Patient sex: F
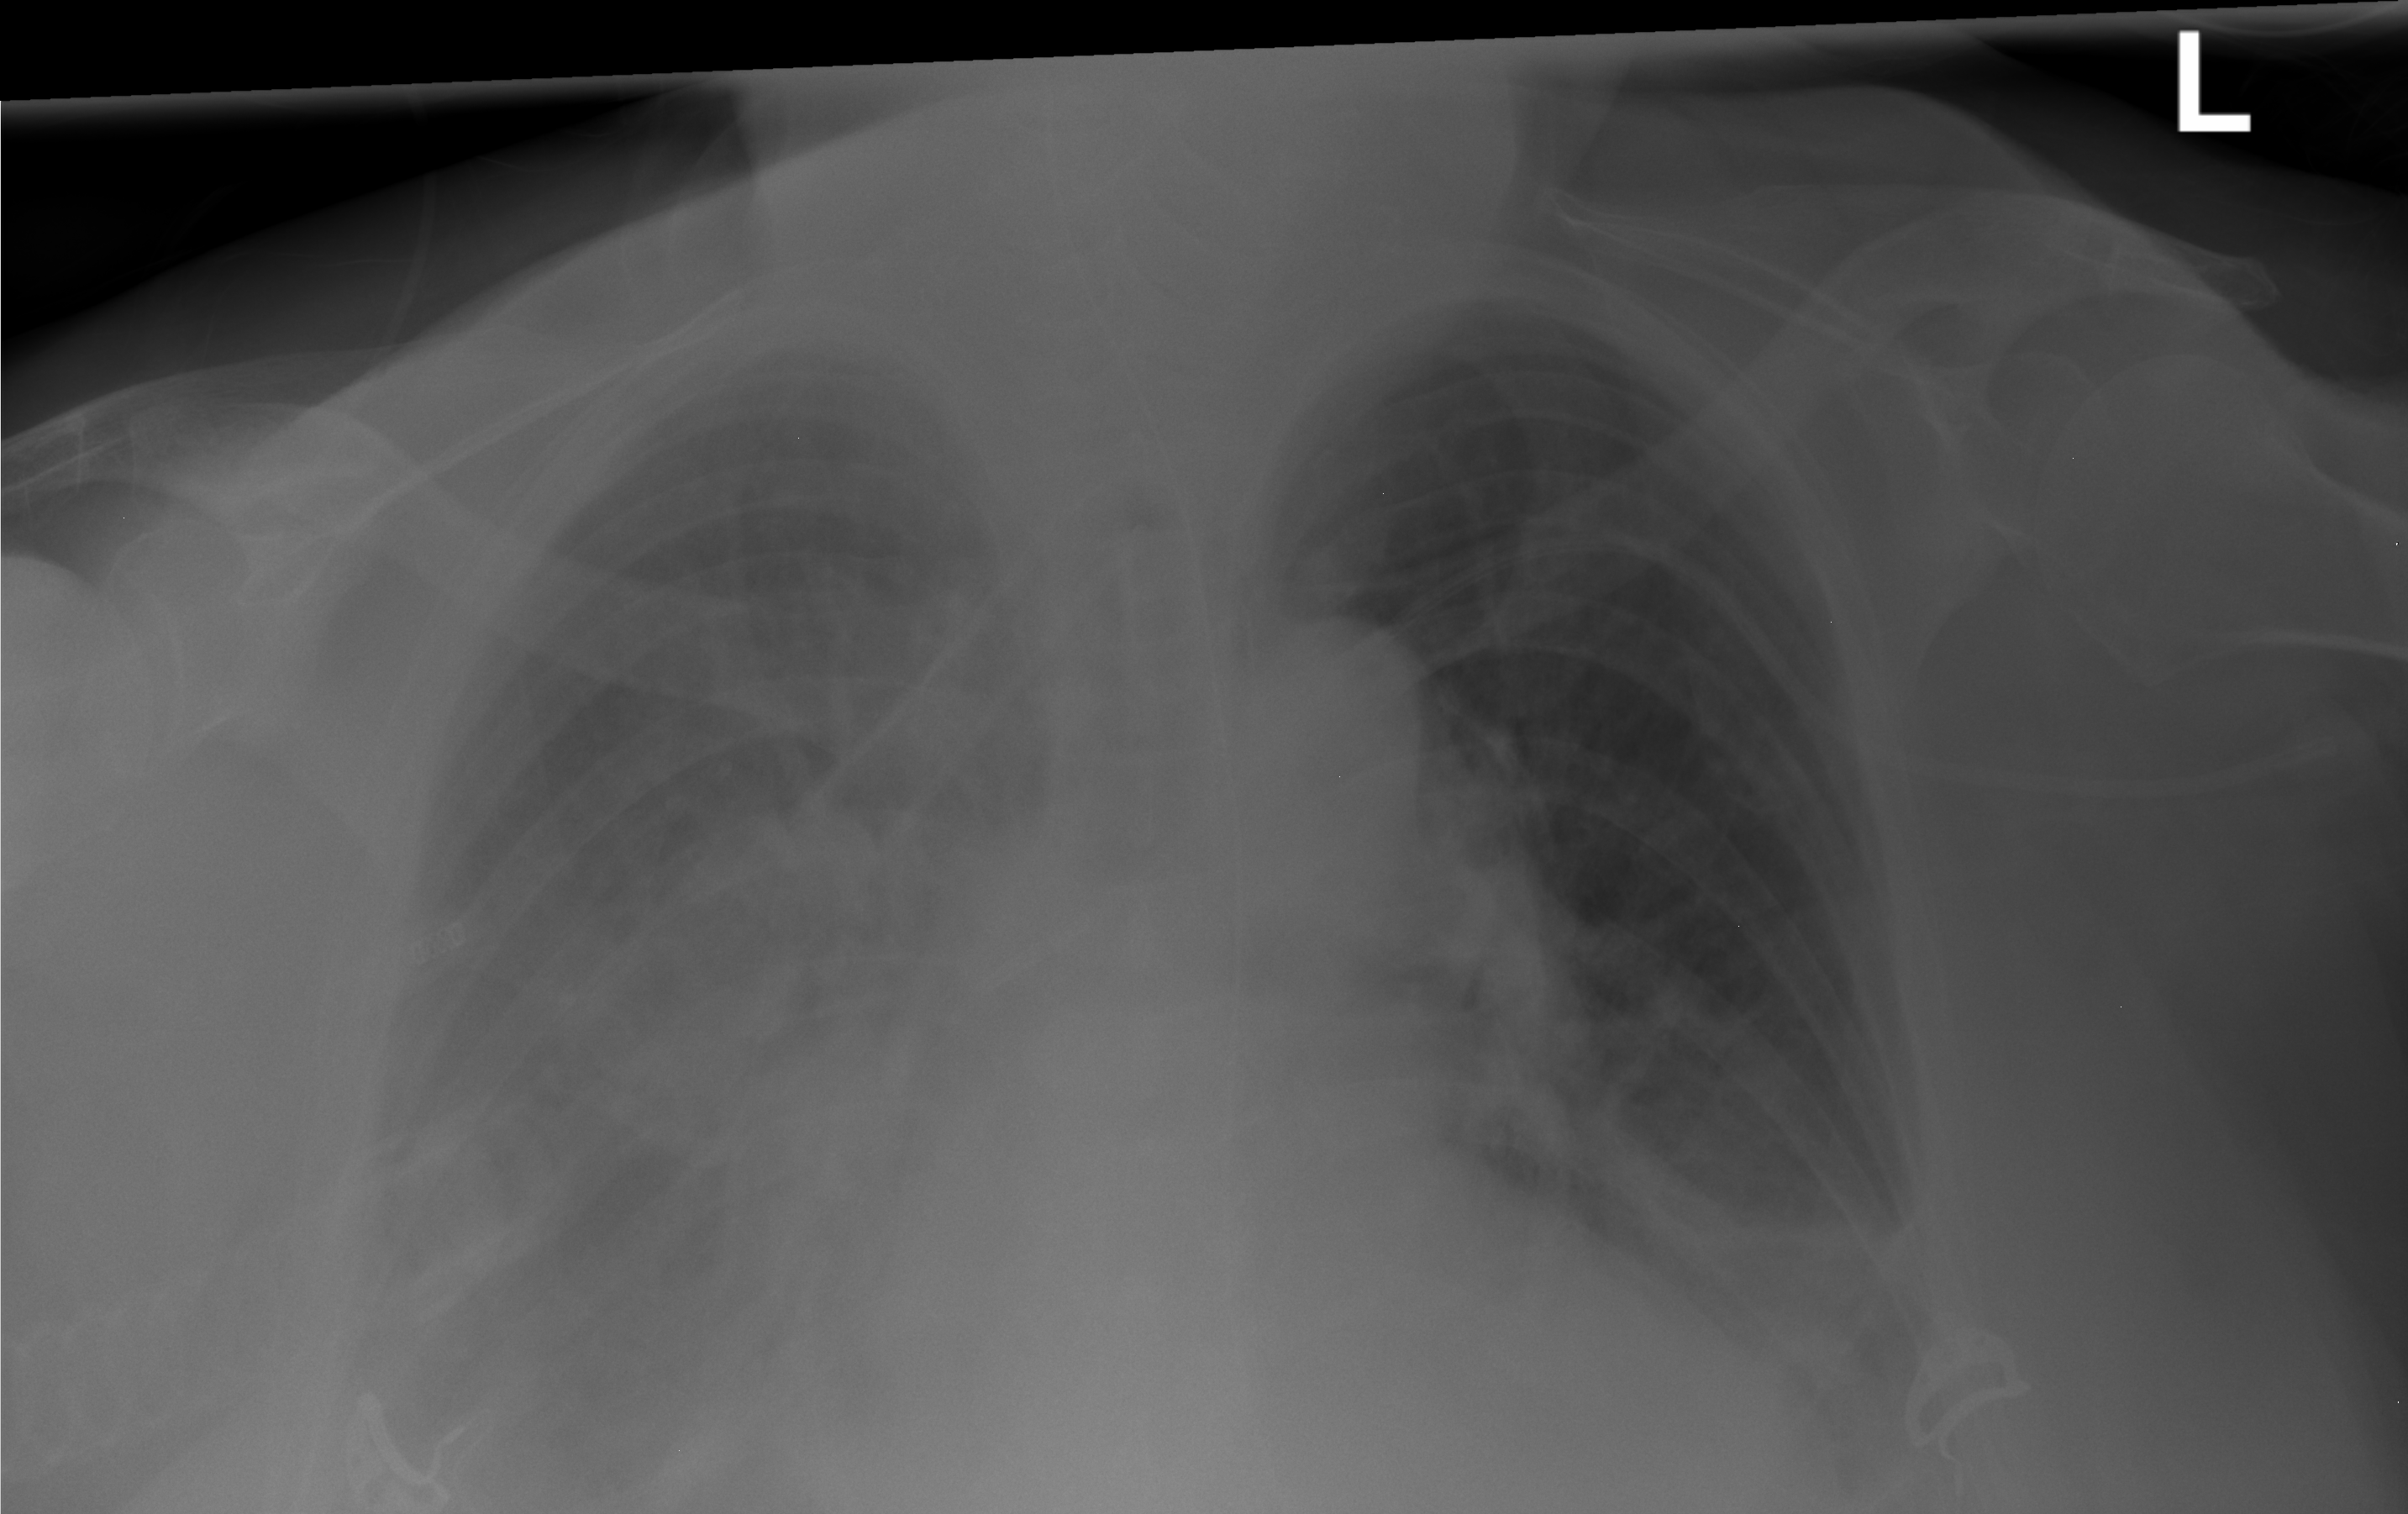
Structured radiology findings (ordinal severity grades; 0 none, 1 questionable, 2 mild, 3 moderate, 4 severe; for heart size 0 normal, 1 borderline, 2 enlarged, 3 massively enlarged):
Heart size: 0
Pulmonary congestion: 0
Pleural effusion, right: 0
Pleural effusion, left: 0
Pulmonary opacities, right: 2
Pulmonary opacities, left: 0
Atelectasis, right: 0
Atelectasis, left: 2